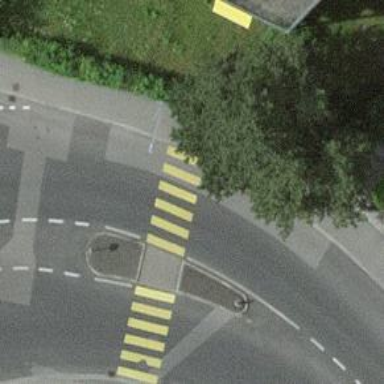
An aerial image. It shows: Kerb serving as barrier.